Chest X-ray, AP view. Patient: 20 years old, sex M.
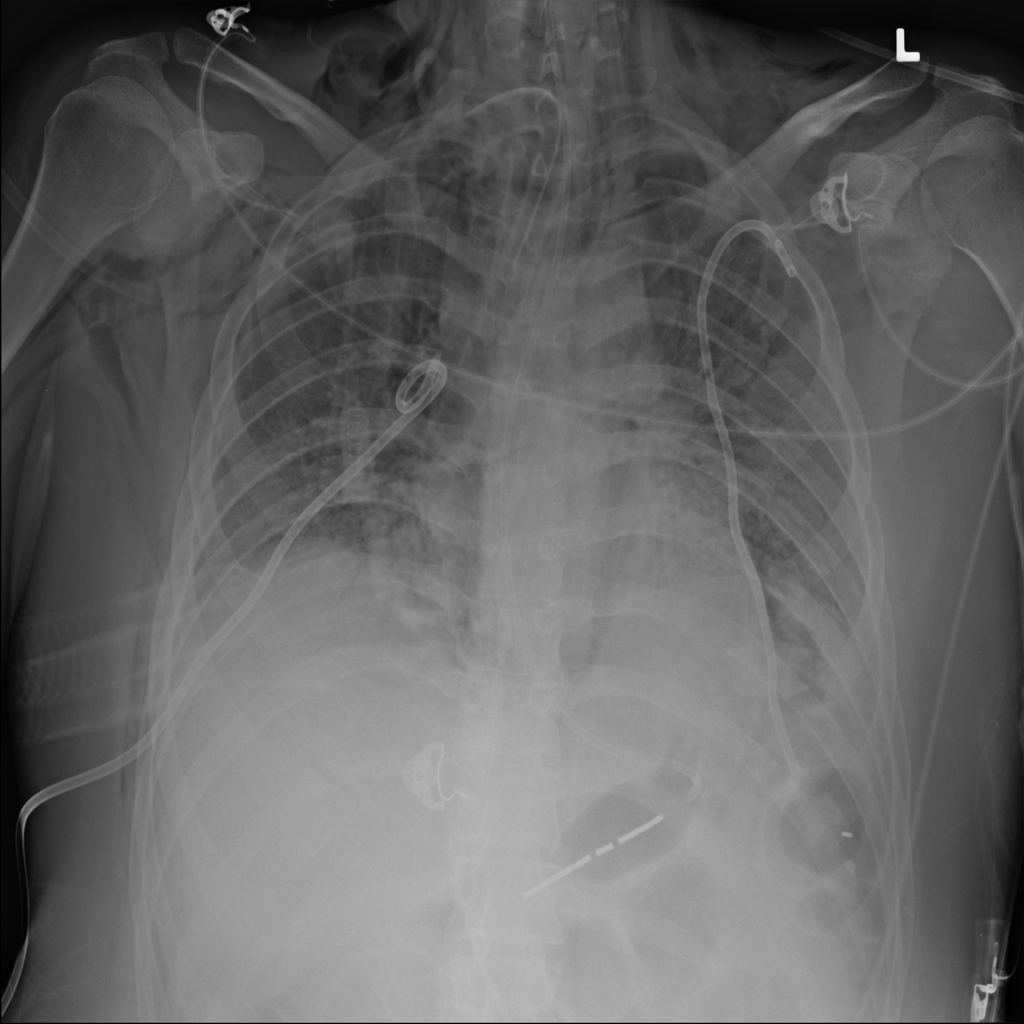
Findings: No Finding